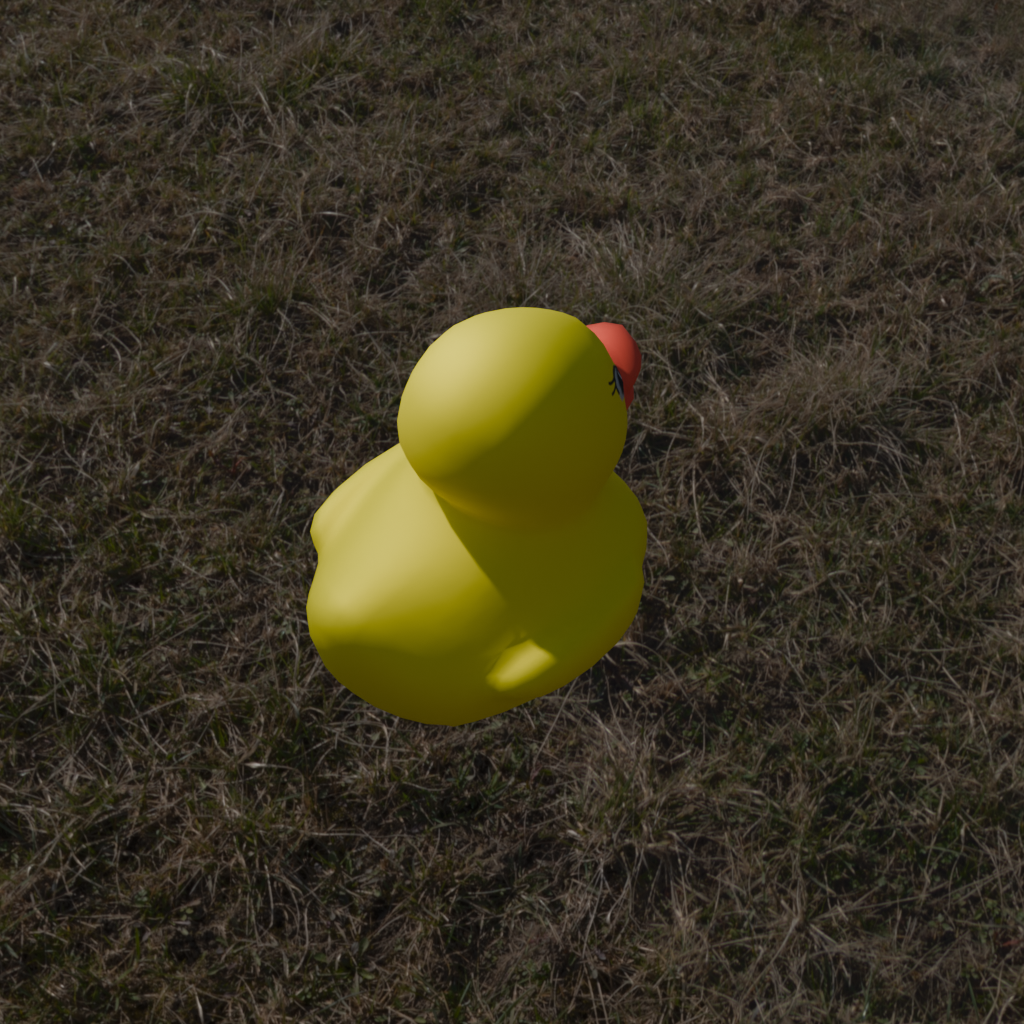
an image of a yellow rubber duck seen from <back_right_top> in an open field with a bleft sun and scattered clouds in the sky.